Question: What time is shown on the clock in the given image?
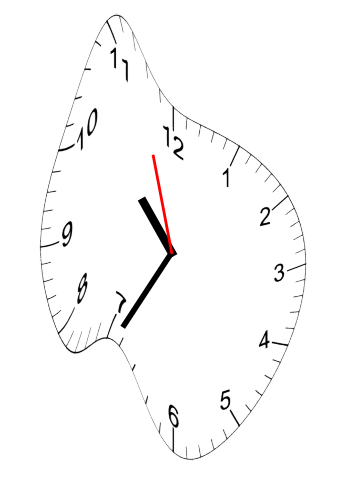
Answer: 10:34:57